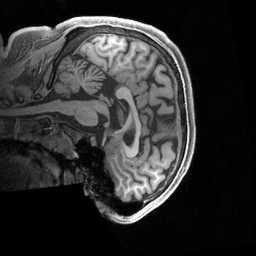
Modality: T1w
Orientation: sagittal
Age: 19
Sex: male
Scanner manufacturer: siemens
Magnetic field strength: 3 T
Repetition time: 2.4 s
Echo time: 0.00231 s